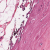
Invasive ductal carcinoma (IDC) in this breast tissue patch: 0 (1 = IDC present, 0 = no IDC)